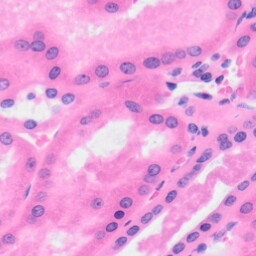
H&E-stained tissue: Kidney